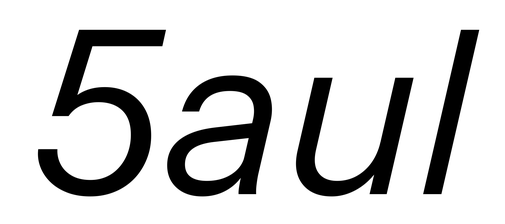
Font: InstrumentSans-Italic_Italic